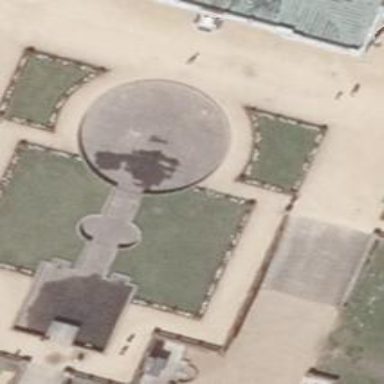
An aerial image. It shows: Beautiful fountain.